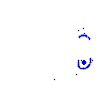
Particle: pion